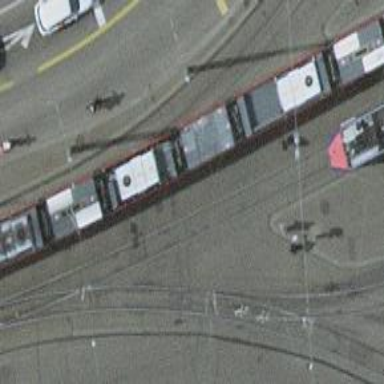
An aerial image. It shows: Tram level crossing on the railway.